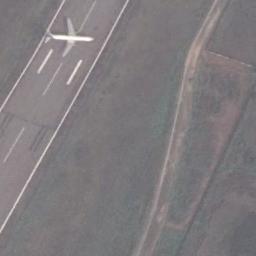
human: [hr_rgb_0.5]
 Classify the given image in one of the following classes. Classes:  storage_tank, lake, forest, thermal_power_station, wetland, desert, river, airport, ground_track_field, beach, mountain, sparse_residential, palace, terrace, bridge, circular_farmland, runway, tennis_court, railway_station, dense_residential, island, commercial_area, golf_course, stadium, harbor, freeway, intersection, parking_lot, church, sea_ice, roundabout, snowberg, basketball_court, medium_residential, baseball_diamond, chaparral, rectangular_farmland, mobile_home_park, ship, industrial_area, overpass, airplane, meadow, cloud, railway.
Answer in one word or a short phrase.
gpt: airplane